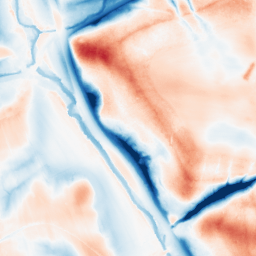
Category: trend_removal
Decomposition family: local_polynomial
Decomposition parameters: window_size: 51
degree: 1
Upsampling method: bicubic_3x
Upsampling parameters: scale: 3
Upsampling scale: 3